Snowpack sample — Snodgrass Mountain, Crested Butte, Colorado (2/4/25, 12:06 PM MST)
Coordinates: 38.923, -106.968
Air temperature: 35 °F
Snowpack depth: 80 cm
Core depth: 70 cm
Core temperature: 32 °F
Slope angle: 14°, slope face: 78°
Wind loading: low
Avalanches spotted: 0
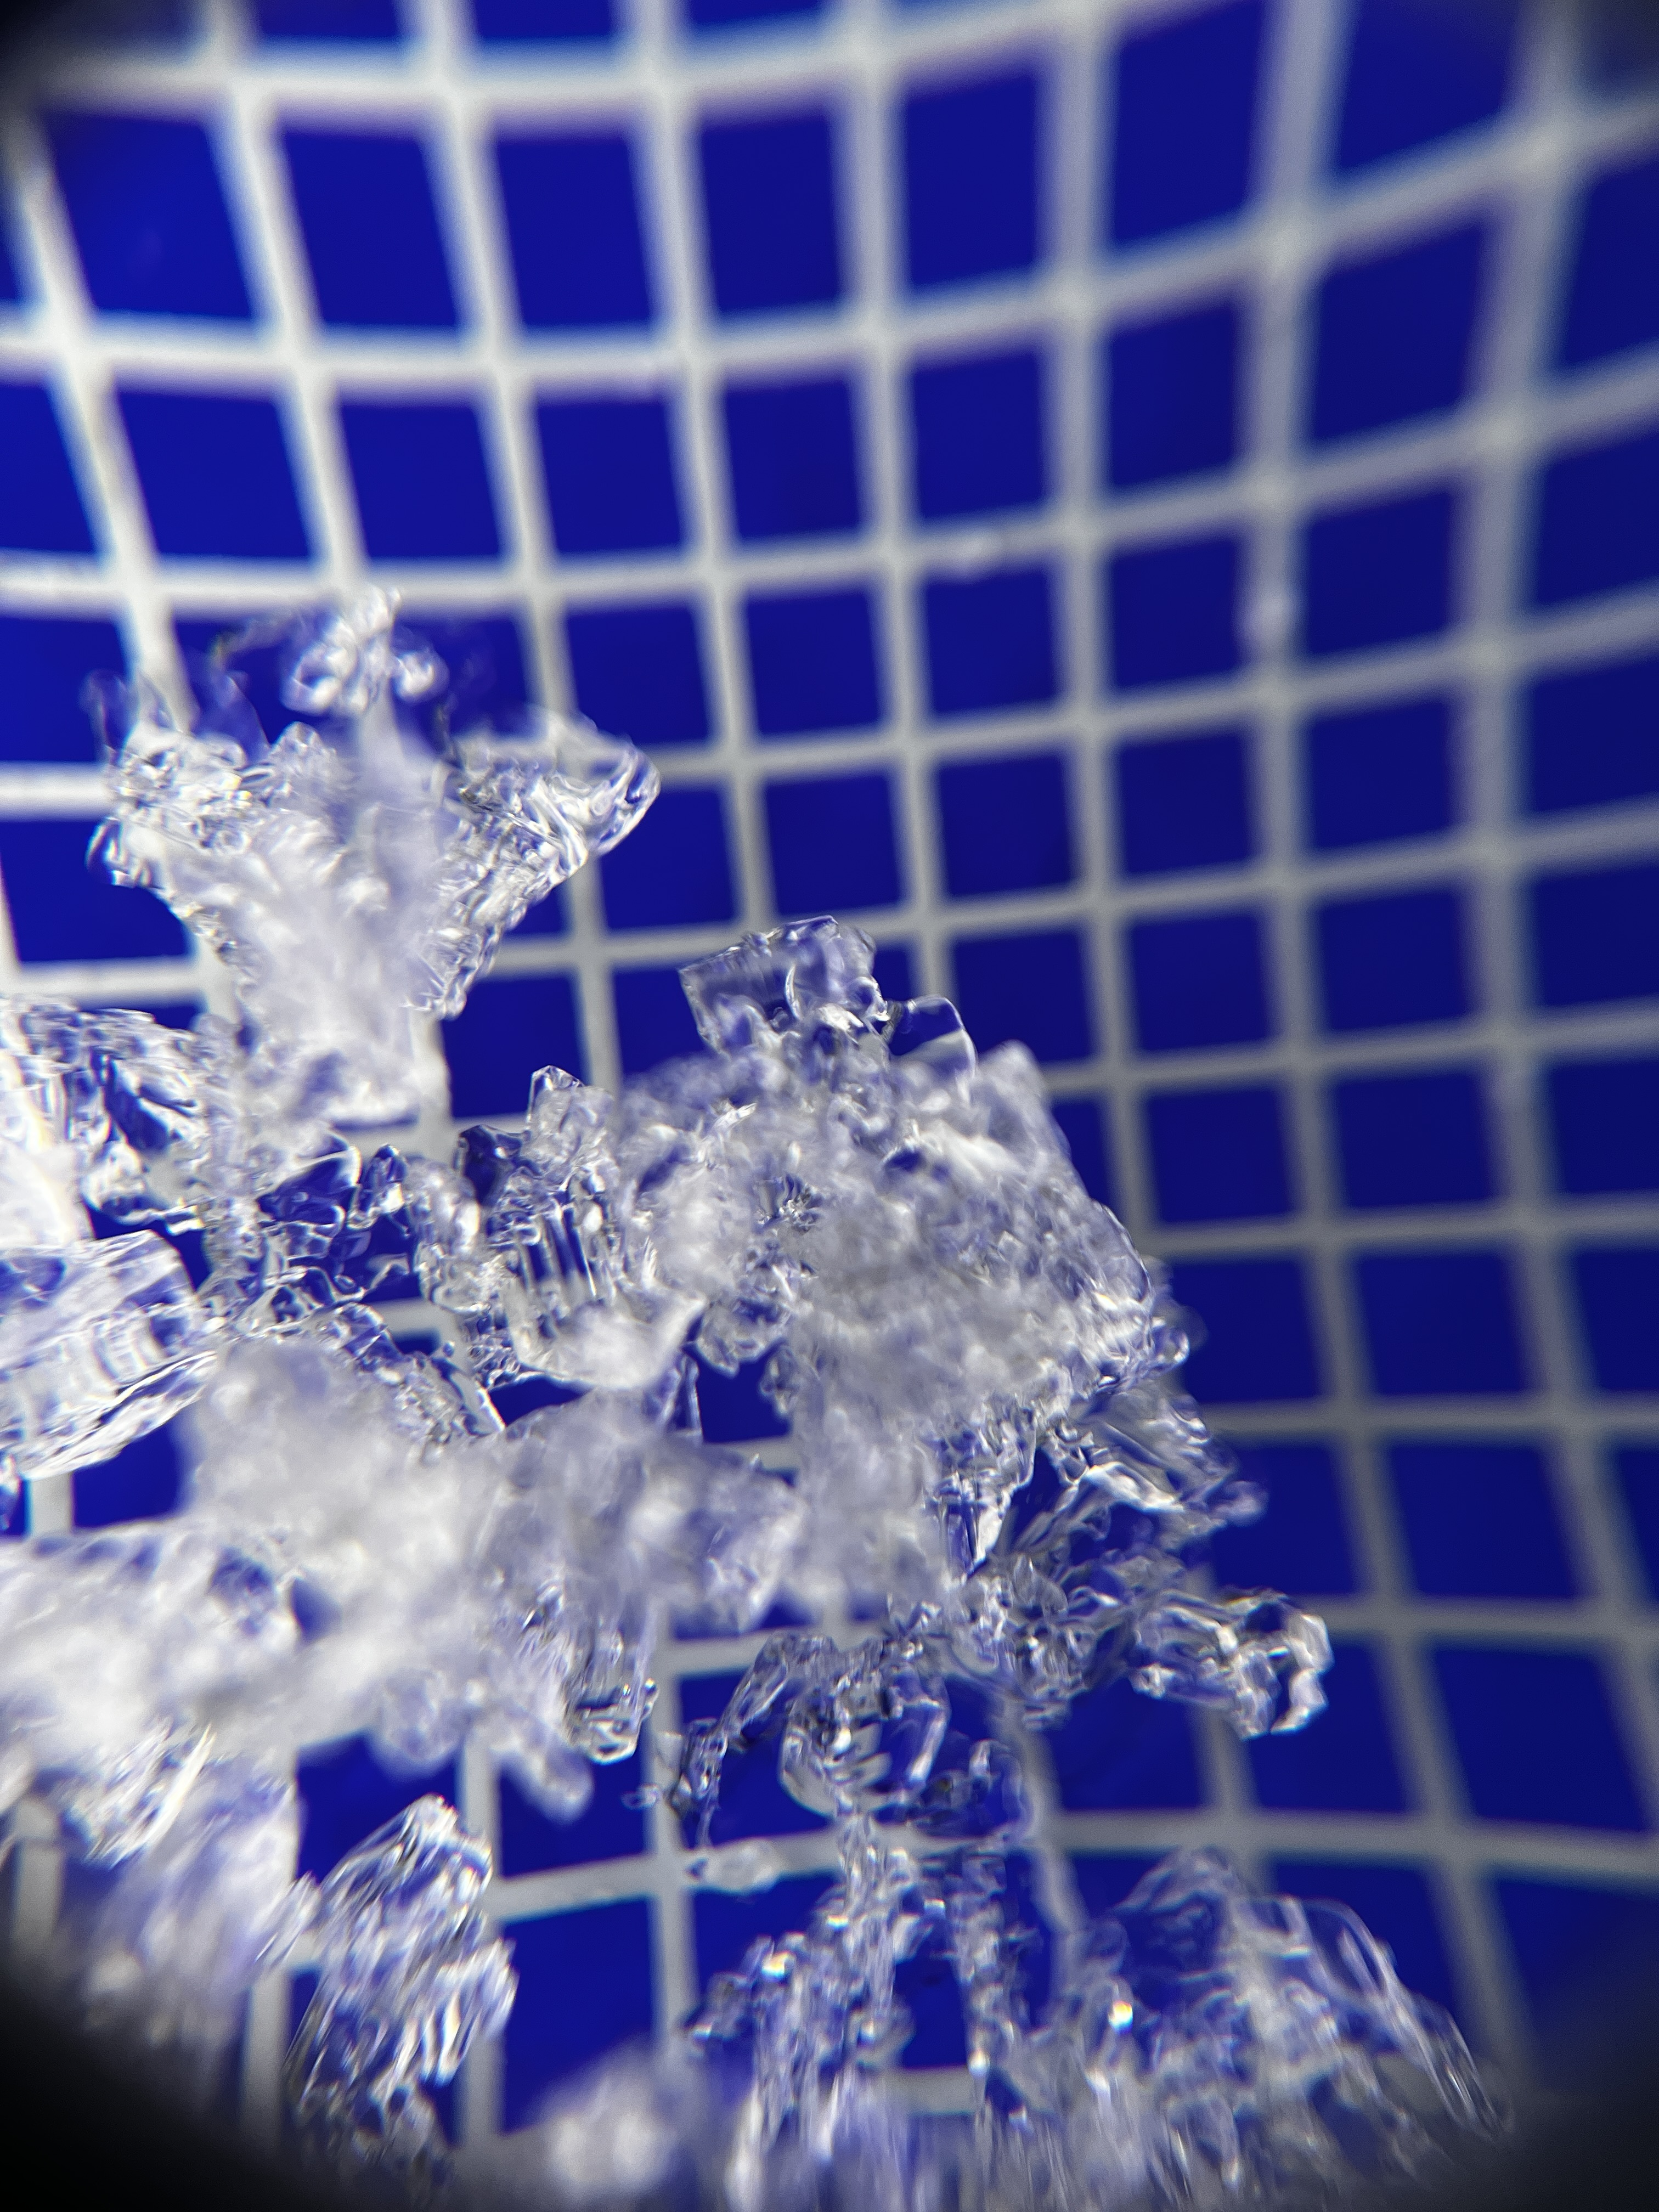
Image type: magnified_profile
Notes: No avalanches nearby, unusually warm weather for the last month reported by residents, Collected 25 yards from treeline